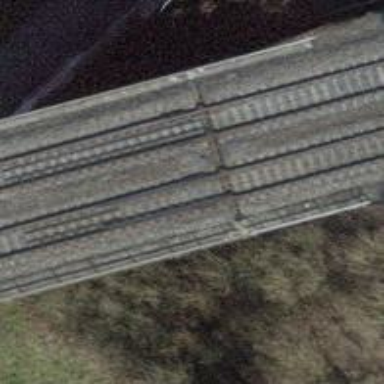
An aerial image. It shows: Railway bridge with electrified contact line. There is one track on the bridge.